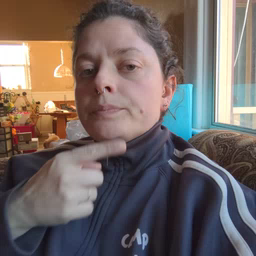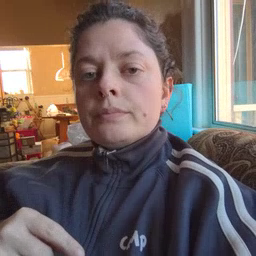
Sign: scissors